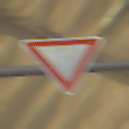
Verkehrszeichen: VorfahrtGewaehren
Umgebung: Roofed, Special
Tageszeit: MorningAfternoon
Wetter: NotSpecified
Licht: Artificial
Jahreszeit: NotSpecified
Kontrast: MediumContrast